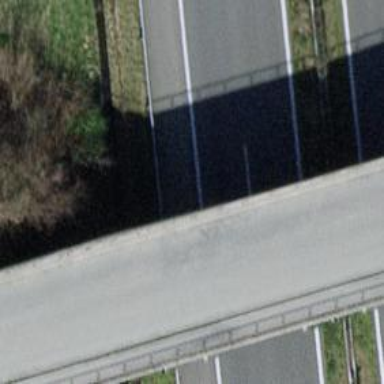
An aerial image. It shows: Motorway.